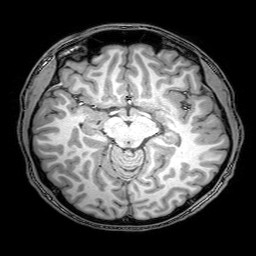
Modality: T1w
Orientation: coronal
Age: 20
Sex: male